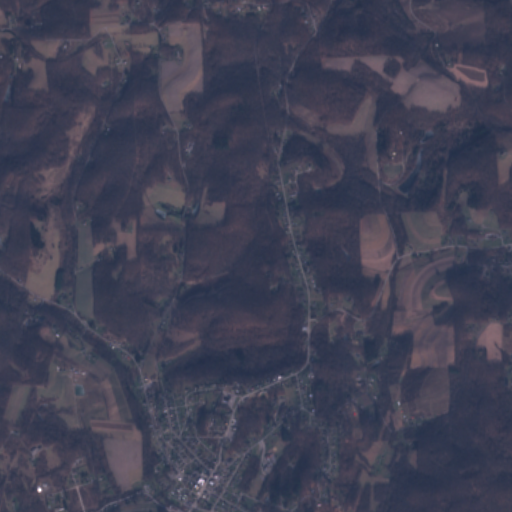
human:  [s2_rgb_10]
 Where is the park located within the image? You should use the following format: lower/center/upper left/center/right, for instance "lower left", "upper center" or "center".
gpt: The park is located in the lower left of the image.
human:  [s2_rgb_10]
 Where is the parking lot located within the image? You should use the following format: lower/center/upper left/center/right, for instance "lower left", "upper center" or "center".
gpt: The parking lot is located in the lower left of the image.
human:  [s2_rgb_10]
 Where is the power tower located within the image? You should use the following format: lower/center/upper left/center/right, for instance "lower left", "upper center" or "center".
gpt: The power tower is located in the right of the image.
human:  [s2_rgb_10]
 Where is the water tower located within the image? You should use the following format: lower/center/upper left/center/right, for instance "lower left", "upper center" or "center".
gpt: The water tower is located in the lower center of the image.
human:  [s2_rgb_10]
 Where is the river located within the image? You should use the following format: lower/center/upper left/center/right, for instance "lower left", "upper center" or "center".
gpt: The river is located in the lower of the image.
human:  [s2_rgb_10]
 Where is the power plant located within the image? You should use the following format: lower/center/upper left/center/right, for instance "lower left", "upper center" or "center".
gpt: There is no power plant in the image.